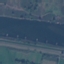
Label: River